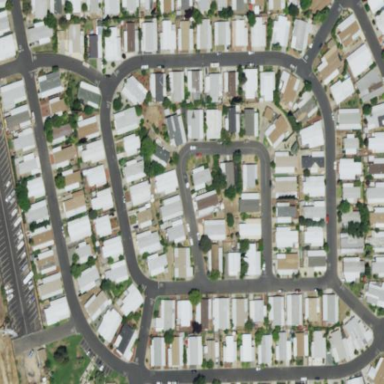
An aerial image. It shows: Residential area known as trailer park.